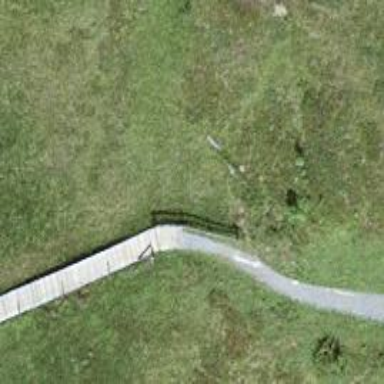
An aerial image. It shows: Boardwalk path crossing over the road.